Question: what is the slider control called in .NET 4.0?
The one which lets you slide a marker and from one end to the other.
Like this:

Can't find it anywhere.
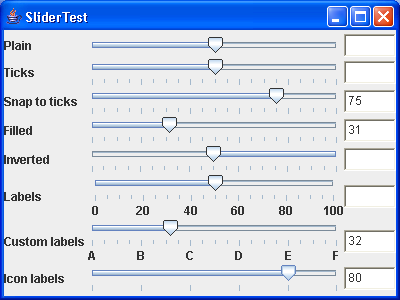
Answer: '''
System.Windows.Controls.Slider (in WPF)
System.Windows.Forms.TrackBar (in WinForm)
'''